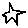
Label: star